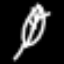
Label: leaf